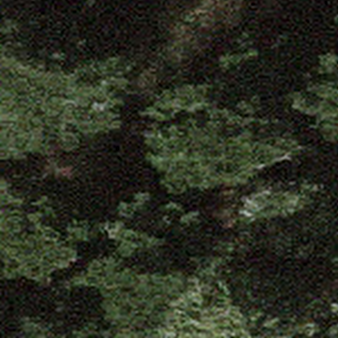
Label: other